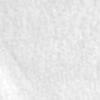
Label: no_change